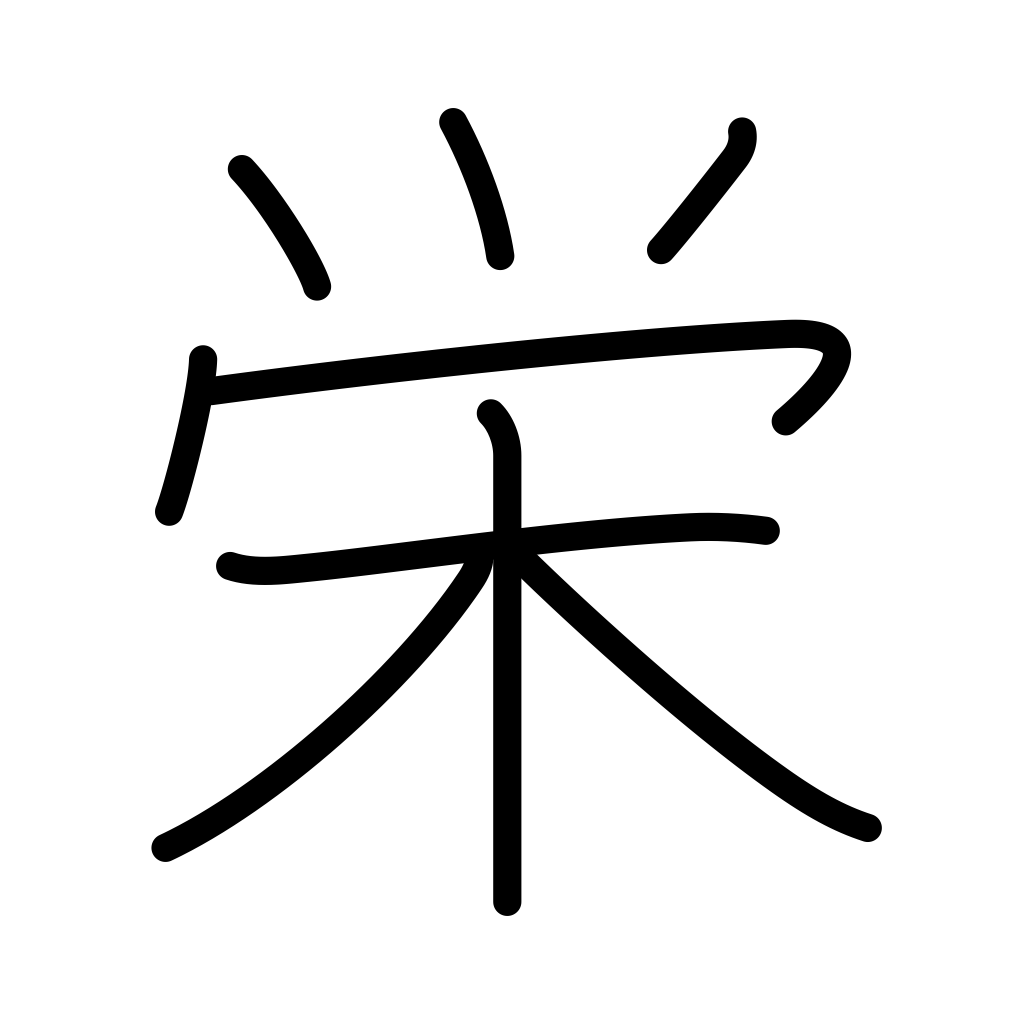
Meaning: flourish, prosperity, honor, glory, splendor